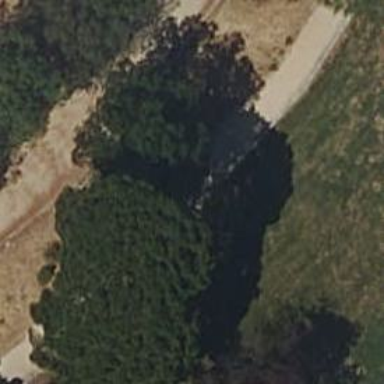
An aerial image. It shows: Compacted path road.